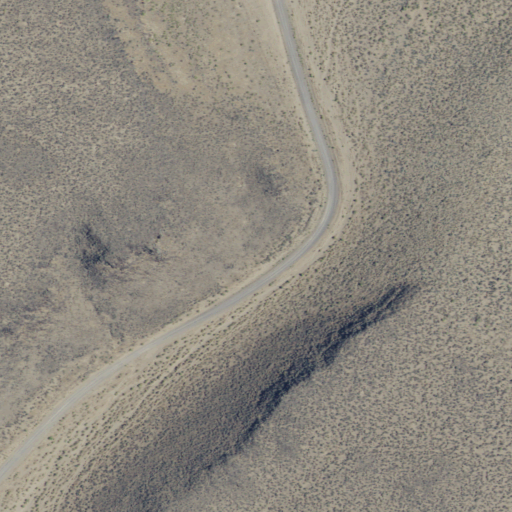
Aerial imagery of valley in Oregon named Sand Hollow containing only shrub